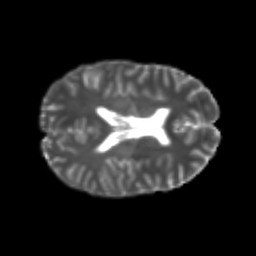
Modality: T2w
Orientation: axial
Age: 20
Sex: female
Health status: healthy
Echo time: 0.074 s